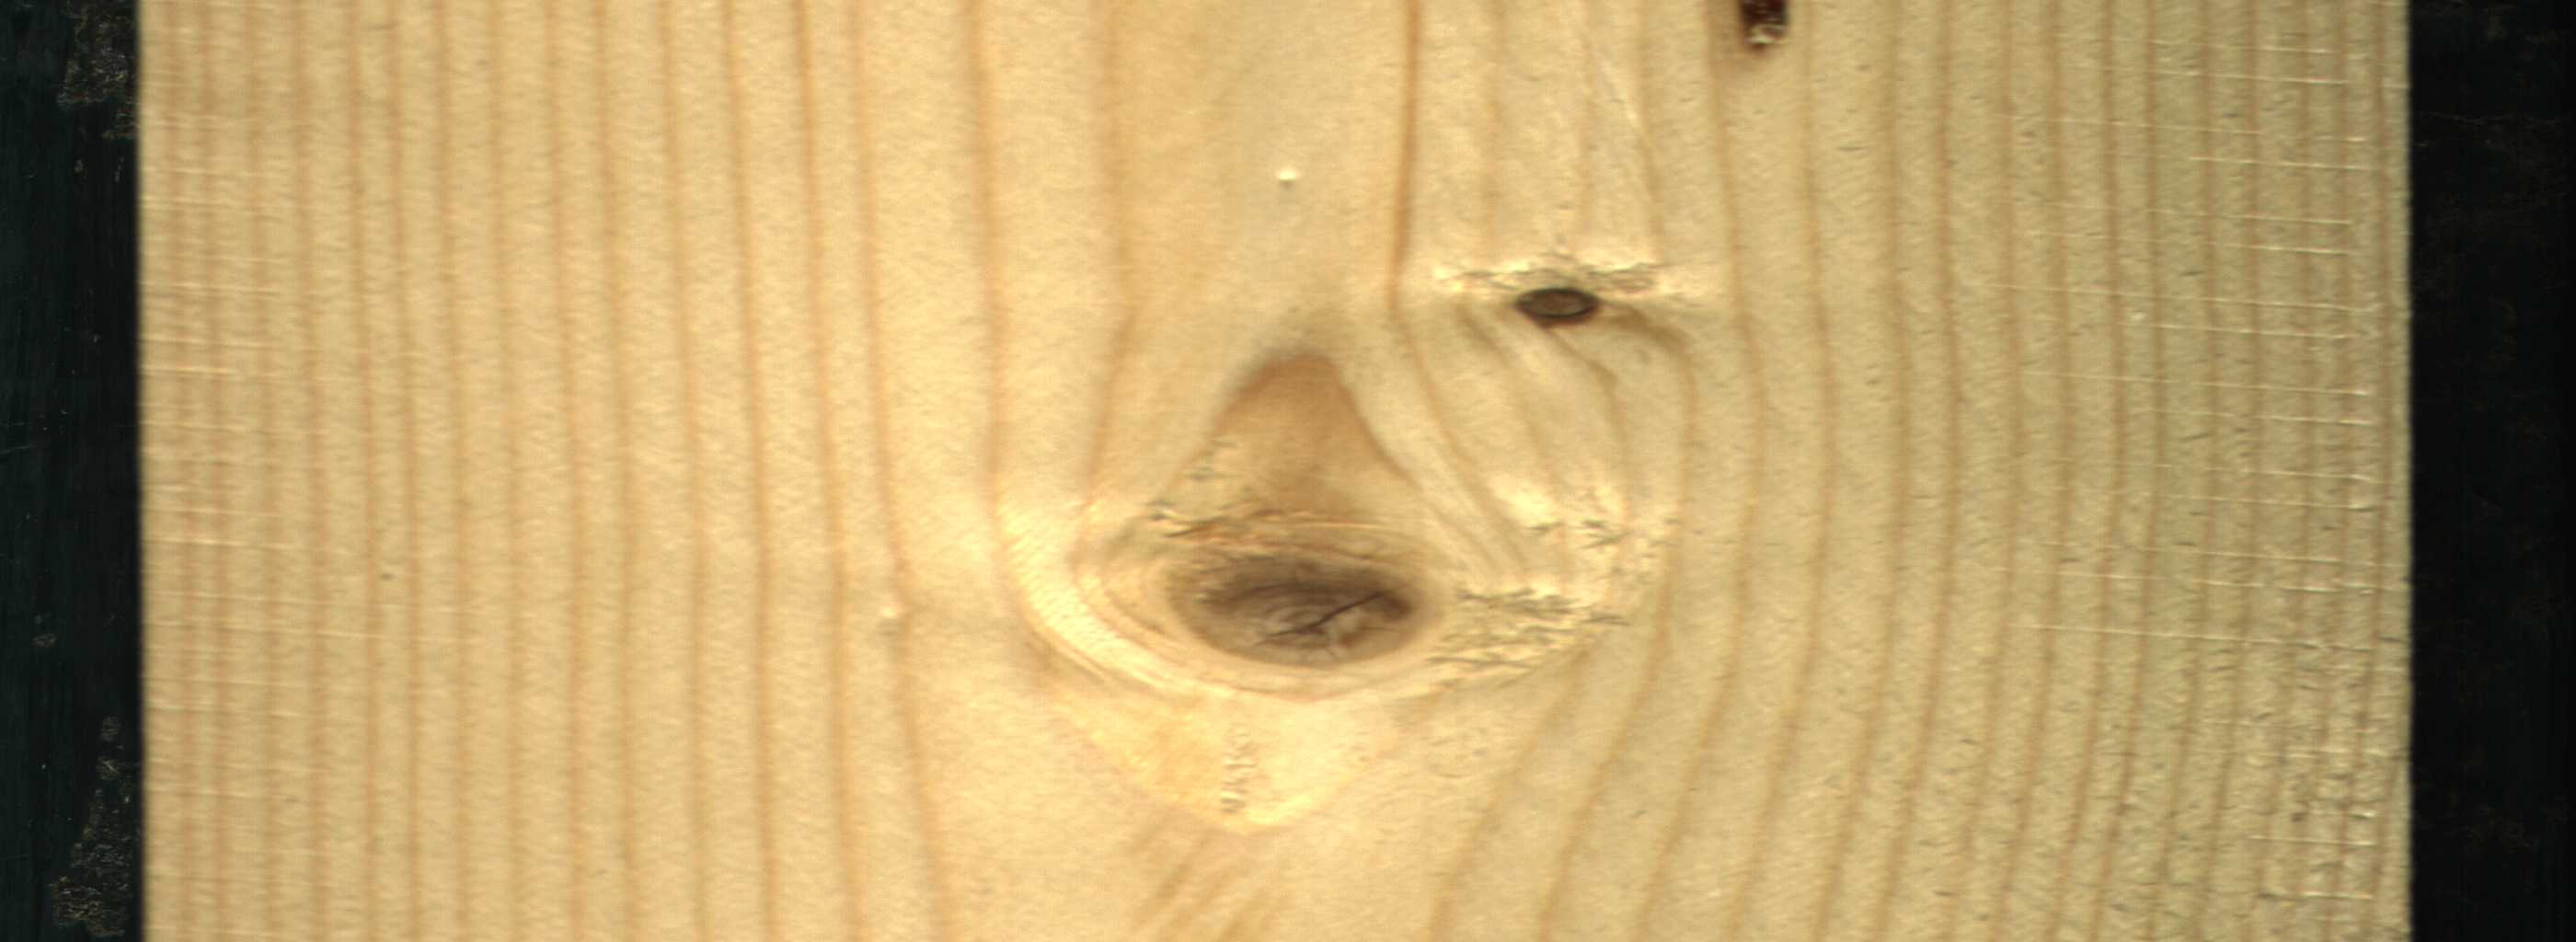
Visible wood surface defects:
resin
knot_with_crack
Dead_Knot